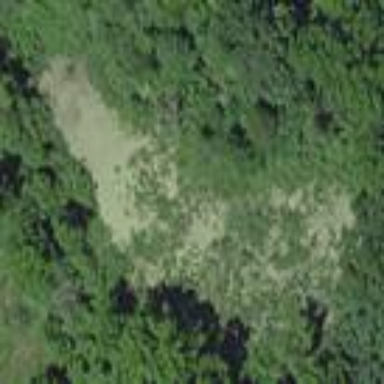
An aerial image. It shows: Marshy wetland area.